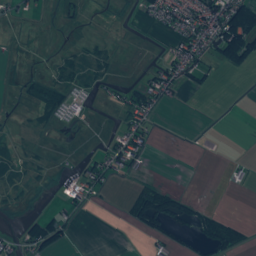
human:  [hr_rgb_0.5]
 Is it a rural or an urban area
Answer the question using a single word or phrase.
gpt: urban

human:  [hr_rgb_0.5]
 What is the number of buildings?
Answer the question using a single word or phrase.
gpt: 1066

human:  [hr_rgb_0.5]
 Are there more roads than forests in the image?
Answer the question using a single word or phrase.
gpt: yes

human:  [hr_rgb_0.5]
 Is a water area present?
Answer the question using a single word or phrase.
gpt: yes

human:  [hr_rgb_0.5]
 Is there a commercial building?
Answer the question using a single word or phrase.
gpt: yes

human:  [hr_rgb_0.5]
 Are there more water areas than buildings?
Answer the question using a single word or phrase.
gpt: no

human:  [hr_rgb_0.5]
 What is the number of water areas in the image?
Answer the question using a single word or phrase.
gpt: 31

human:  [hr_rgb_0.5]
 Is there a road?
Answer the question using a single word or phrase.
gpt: yes

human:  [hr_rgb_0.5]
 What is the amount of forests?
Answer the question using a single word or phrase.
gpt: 102

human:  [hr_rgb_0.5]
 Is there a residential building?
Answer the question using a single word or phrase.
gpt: yes

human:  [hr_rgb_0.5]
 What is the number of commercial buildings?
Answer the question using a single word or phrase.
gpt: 3

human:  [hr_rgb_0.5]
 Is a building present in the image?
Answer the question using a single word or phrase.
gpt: yes

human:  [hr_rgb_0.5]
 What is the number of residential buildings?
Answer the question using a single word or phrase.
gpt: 1061

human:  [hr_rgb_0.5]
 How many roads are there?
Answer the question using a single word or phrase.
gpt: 638

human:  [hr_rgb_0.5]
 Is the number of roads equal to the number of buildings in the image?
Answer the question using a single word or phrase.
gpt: no

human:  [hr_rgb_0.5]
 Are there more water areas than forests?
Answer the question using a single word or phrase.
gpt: no

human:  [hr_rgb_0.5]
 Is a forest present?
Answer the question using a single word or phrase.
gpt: yes

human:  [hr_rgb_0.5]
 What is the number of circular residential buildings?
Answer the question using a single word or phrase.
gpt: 0

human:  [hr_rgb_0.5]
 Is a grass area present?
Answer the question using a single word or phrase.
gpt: yes

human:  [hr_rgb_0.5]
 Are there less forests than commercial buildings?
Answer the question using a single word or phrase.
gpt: no

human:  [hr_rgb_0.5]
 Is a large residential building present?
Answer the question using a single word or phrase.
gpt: no

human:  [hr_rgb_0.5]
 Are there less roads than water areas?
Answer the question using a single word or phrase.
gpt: no

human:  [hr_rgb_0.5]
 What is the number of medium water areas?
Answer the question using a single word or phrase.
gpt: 8

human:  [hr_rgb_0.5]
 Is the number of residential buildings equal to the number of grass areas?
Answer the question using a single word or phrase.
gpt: no

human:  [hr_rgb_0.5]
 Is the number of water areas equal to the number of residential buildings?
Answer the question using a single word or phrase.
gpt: no

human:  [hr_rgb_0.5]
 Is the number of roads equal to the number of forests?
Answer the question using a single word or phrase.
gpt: no

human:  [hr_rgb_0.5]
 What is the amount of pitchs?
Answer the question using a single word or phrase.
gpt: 4

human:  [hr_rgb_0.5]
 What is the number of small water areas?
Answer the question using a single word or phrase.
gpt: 6

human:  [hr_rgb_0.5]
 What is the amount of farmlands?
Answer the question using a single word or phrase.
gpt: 20

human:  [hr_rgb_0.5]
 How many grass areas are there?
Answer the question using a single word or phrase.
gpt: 92

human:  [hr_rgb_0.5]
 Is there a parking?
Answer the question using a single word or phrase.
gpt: yes

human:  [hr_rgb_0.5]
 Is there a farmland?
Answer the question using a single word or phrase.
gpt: yes

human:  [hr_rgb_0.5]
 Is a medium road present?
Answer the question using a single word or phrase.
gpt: no

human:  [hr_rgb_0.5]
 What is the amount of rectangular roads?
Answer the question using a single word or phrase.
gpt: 0

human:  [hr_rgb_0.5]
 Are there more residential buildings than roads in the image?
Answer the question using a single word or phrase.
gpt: yes

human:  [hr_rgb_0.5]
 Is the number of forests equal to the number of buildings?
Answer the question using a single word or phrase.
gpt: no

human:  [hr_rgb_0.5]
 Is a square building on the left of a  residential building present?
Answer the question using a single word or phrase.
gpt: no

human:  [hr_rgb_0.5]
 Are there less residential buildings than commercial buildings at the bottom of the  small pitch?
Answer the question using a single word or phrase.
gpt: no

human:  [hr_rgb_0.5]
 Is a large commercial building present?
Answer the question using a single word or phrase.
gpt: no

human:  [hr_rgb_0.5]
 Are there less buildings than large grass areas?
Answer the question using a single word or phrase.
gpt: no

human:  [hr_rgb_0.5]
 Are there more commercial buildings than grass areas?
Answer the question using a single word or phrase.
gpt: no

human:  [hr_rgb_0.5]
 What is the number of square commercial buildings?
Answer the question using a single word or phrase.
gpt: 0

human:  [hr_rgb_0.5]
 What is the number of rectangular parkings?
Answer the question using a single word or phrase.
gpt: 2

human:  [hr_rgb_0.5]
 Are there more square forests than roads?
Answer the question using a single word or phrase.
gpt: no

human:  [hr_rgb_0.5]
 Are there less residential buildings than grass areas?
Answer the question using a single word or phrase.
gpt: no

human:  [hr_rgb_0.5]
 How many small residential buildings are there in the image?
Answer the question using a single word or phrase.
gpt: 1041

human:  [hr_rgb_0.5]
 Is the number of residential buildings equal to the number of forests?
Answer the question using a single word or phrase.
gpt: no

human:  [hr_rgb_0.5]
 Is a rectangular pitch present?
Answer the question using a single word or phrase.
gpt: yes

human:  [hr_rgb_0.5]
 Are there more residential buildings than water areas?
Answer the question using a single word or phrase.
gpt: yes

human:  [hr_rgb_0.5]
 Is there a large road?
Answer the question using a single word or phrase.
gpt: no

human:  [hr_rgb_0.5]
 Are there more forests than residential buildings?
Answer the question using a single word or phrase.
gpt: no

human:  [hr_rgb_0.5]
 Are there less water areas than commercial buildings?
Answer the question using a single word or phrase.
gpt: no

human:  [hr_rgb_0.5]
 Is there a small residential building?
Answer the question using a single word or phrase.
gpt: yes

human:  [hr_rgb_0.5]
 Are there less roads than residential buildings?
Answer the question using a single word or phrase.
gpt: yes

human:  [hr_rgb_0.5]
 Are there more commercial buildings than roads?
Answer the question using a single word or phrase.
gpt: no

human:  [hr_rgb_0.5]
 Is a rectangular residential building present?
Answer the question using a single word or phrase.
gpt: yes

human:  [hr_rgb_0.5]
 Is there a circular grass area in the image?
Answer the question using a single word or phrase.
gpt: no

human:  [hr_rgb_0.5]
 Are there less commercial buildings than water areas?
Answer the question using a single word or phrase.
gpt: yes

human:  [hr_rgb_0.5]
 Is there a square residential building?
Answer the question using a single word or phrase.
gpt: no

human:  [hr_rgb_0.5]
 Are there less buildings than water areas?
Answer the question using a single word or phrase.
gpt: no

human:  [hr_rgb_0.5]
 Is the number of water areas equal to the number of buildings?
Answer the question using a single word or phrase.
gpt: no

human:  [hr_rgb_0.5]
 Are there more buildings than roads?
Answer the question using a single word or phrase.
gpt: yes

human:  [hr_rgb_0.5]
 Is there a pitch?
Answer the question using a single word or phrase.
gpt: yes

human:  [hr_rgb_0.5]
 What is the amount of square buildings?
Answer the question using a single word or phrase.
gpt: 0